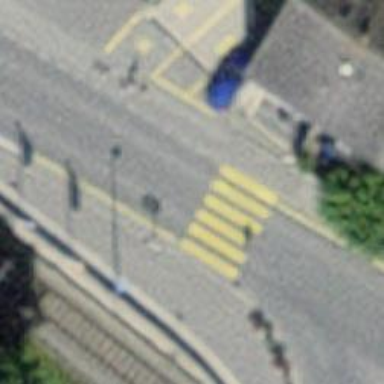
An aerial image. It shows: Marked crossing on the road.